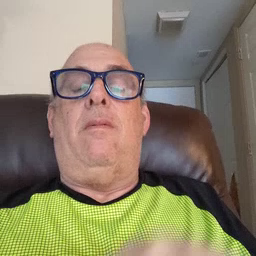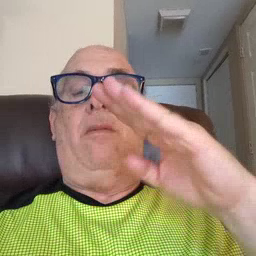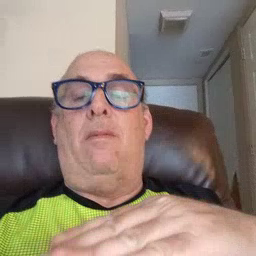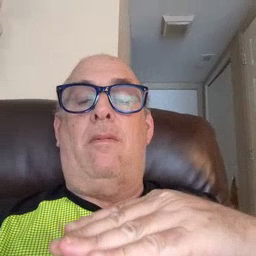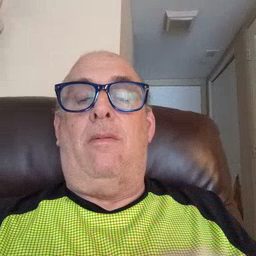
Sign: on